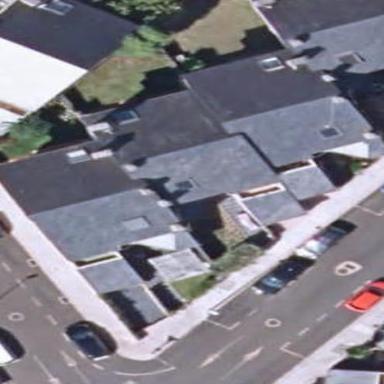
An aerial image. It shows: Simple and straightforward house.